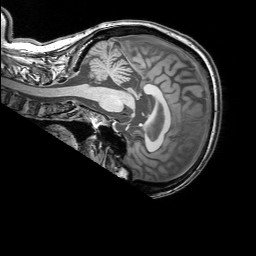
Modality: T1w
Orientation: sagittal
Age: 53
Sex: female
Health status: ill
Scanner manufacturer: siemens
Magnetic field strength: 3 T
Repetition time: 1.75 s
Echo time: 0.00418 s